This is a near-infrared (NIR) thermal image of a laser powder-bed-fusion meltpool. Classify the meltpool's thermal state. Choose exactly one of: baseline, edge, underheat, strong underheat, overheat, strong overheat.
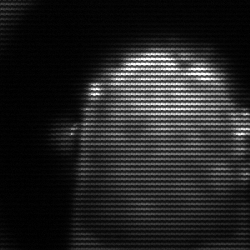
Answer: strong underheat